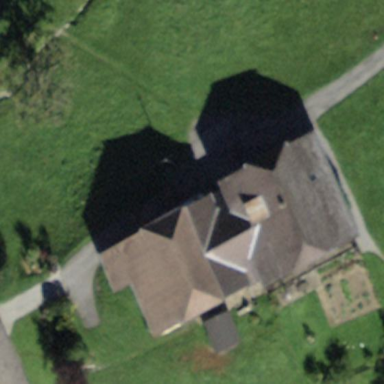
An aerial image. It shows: Barn.